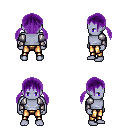
a pixel art fantasy rpg character, male body template, dark elf, purple skin, steel arm armor, gold greaves, purple twin-tailed hairstyle, four views (front, back, left, right), 2x2 character sprite sheet, small pixel art, hard edges, no anti-aliasing